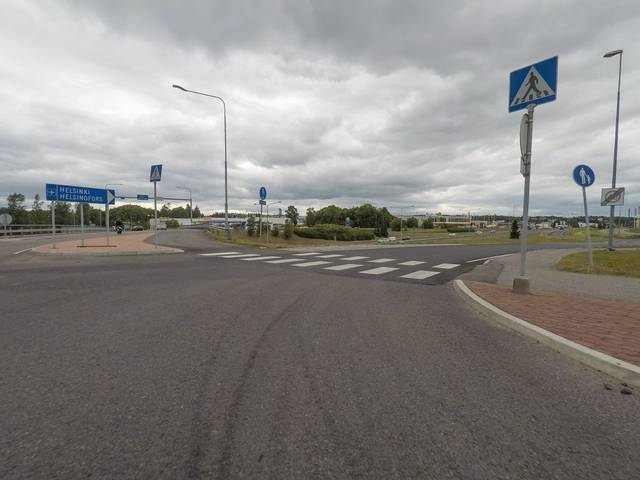
Region: Finland
Coordinates: 60.49, 22.19